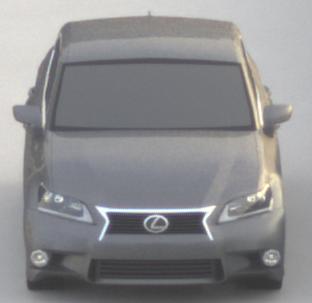
Make: Lexus
Model: GS 250
Detailed model: GS (L10)
Model produced from: 2012/06
Model produced until: 2013/12
Doors: 4
Color: gray
Road condition: dry road
Daytime: sunrise or sunset
Contrast: low contrast